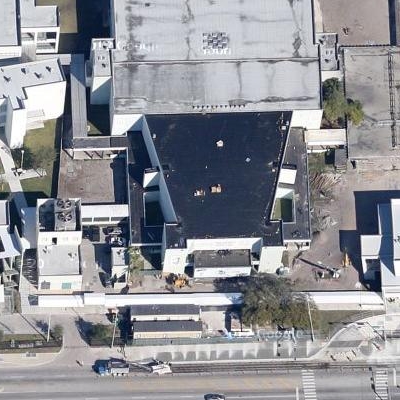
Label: cIndustry